The trace is the raw vibration amplitude of a rotating bearing as a function of time. Classify the bearing condition as one of: normal, inner_race, outer_race, ball.
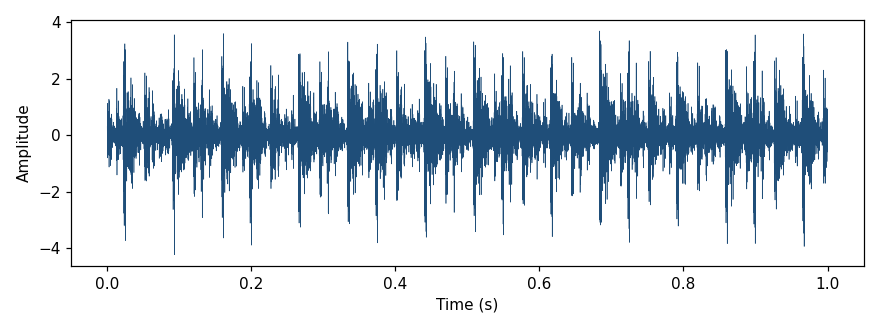
Answer: outer_race